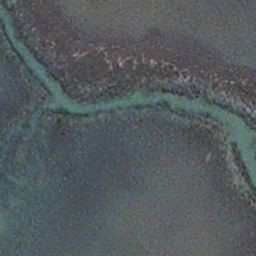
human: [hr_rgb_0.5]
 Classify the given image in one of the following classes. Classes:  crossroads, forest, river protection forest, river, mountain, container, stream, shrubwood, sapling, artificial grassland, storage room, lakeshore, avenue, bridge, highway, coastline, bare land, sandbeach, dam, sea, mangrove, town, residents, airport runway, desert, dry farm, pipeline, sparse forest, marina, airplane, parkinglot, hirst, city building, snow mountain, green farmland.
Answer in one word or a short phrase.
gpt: stream